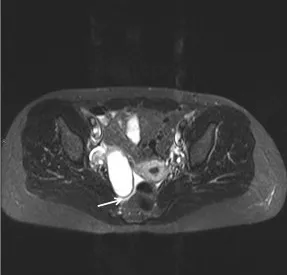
Axial short T1 inverted recovery sequences (a) shows a regular appendiceal fluid-filled mass. The mucocele is surrounded by fluid. White arrow) indicative of reactive inflammation and torsion.
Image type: radiology (mri)